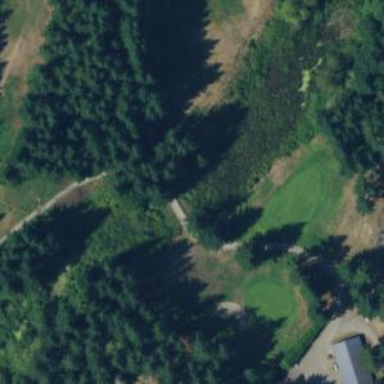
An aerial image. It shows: Asphalt cartpath on golf course designed for golf carts.